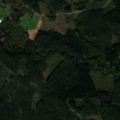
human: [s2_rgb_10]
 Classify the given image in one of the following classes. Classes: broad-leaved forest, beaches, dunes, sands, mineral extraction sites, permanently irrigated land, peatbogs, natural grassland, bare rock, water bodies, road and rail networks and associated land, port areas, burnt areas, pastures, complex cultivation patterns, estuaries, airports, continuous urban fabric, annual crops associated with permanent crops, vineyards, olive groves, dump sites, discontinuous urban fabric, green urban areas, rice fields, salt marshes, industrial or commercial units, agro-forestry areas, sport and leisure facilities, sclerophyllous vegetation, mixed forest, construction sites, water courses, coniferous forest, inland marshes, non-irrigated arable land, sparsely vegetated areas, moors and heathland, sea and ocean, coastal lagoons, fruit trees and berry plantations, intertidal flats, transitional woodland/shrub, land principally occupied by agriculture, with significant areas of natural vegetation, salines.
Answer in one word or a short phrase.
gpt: land principally occupied by agriculture, with significant areas of natural vegetation, coniferous forest, mixed forest